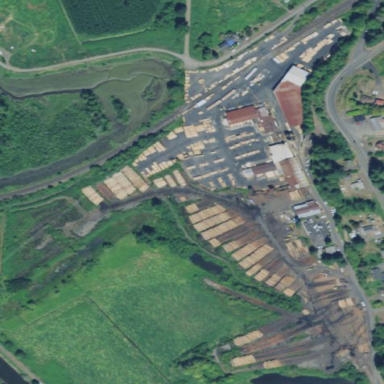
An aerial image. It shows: Industrial area with sawmill.